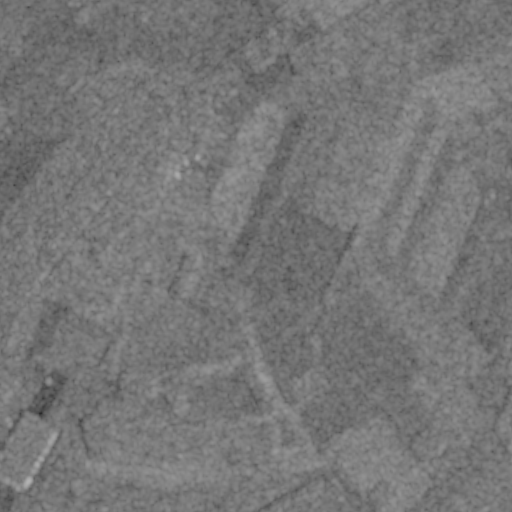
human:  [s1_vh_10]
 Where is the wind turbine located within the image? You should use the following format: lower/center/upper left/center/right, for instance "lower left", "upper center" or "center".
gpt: The wind turbine is located in the upper right of the image.
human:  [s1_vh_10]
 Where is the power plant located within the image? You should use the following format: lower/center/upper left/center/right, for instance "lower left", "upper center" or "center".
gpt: There is no power plant in the image.

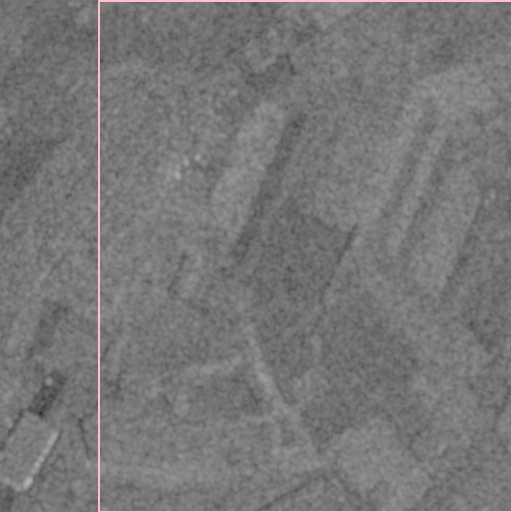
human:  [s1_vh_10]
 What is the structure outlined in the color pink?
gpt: The structure outlined in pink is a crop field.
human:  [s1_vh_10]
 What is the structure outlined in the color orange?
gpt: There is no orange outline.